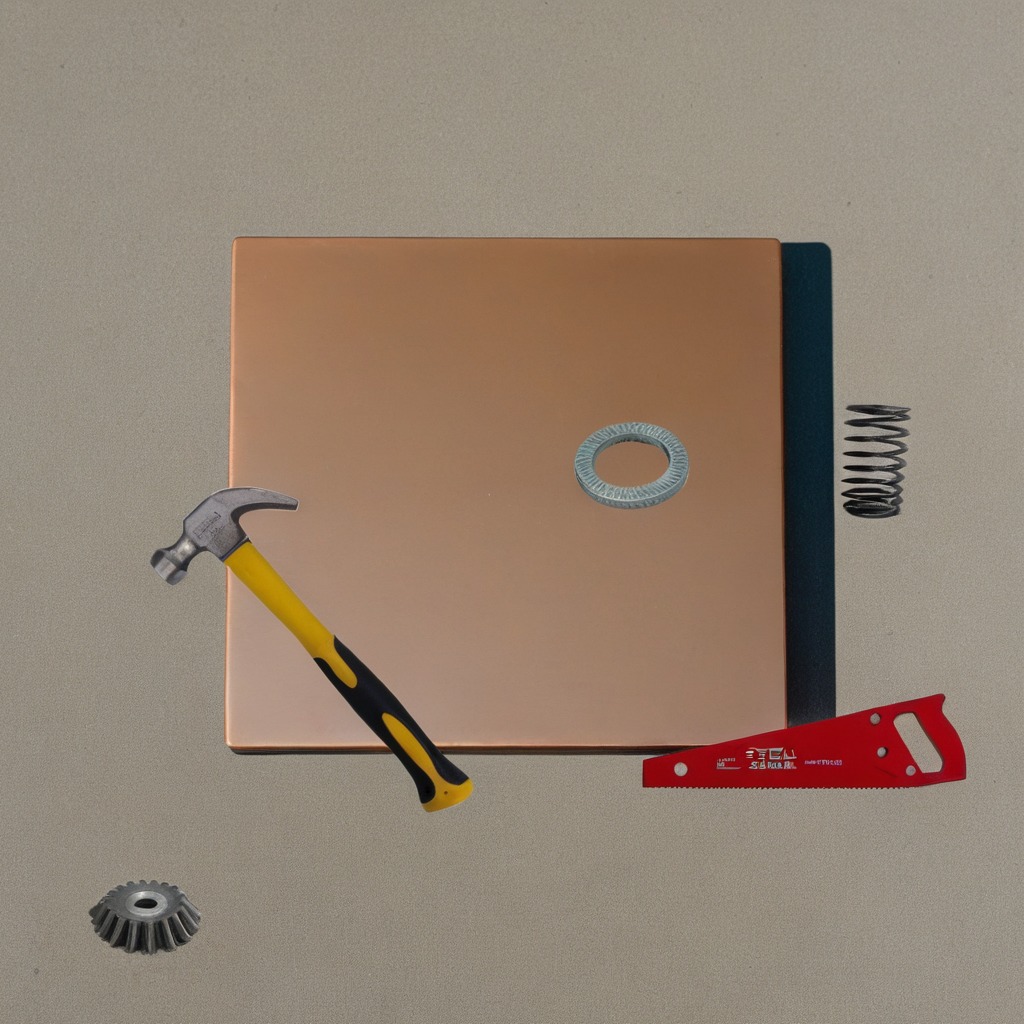
A steel gear with teeth, a flat metal washer, a hammer, a coiled metal spring, and a handheld metal saw are lying on the utility table.